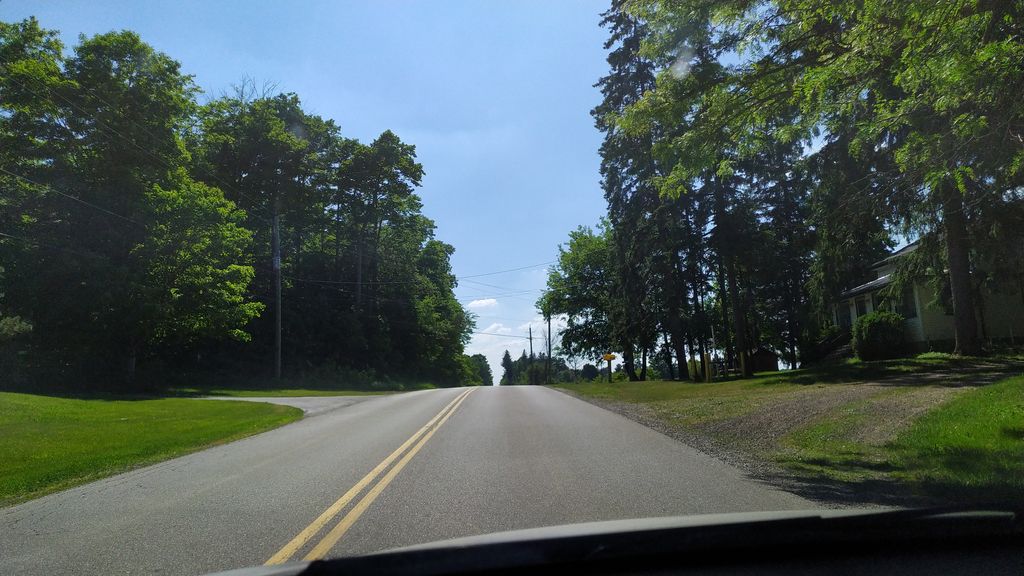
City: kitchener-waterloo